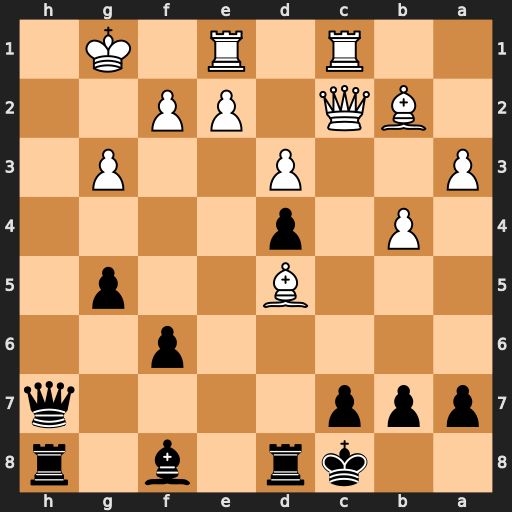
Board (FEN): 2kr1b1r/ppp4q/5p2/3B2p1/1P1p4/P2P2P1/1BQ1PP2/2R1R1K1
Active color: b
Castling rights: -
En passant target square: -
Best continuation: Rxd5 Qxc7+ Qxc7 Rxc7+ Kxc7